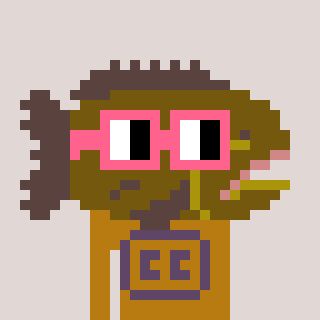
a pixel art character with square pink glasses, a grouper-shaped head and a gold-colored body on a warm background